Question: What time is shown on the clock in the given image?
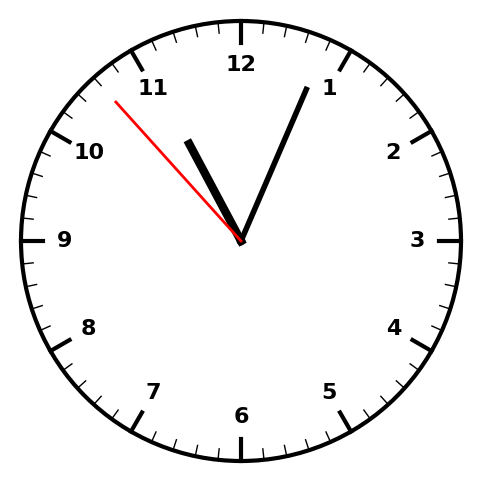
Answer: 11:03:53